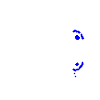
Particle: electron